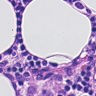
Metastatic tissue present: no